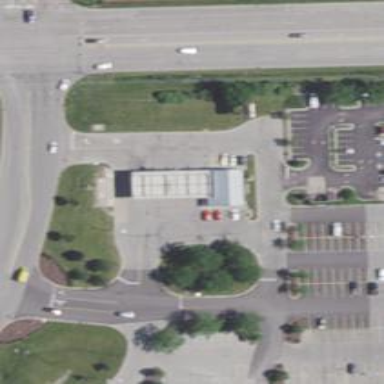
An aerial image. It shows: Convenience shop.